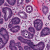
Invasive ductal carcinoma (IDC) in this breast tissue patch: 0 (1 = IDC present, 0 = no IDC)